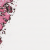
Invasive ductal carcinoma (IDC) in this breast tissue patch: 0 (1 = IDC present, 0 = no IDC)